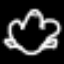
Label: frog